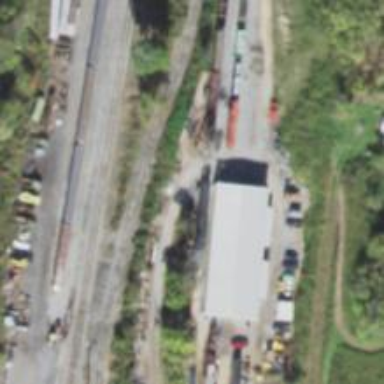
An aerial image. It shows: Preserved railway yard.